Question: I want to position my textview with numbers under the textview that contains text.
I use this layout and the textviews overlap:
'''
<?xml version="1.0" encoding="utf-8"?>
<LinearLayout
android:layout_width="fill_parent"
android:layout_height="fill_parent"
android:orientation="vertical"
android:background="@drawable/back"
xmlns:android="http://schemas.android.com/apk/res/android">
<!-- we include header -->
<include
layout="@layout/header"/>
<Spinner
android:id="@+id/spinner"
android:layout_width="fill_parent"
android:layout_height="wrap_content"
android:layout_gravity="center_horizontal"
android:layout_marginTop="15dip"
android:layout_marginLeft="5dip"
android:layout_marginRight="5dip"
android:textColor="#ffffff"
android:background="@drawable/spin" />
<RelativeLayout
xmlns:android="http://schemas.android.com/apk/res/android"
android:orientation="vertical"
android:layout_width="fill_parent"
android:layout_height="wrap_content"
android:background="#000000">
<TextView
android:id="@+id/tv1"
android:text="Some text to display:"
android:layout_width="wrap_content"
android:layout_height="wrap_content"
android:layout_centerInParent="true"
android:layout_marginTop="10dip"
android:textColor="#ffffff" />
<TextView
android:id="@+id/number"
android:text="123 456 789"
android:layout_width="wrap_content"
android:layout_height="wrap_content"
android:layout_centerInParent="true"
android:textSize="30dip"
android:layout_marginTop="10dip"
android:textColor="#ffffcc"/>
</RelativeLayout>
</LinearLayout>
'''
What i get with this is:

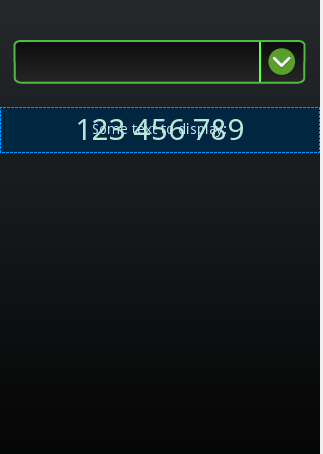
Answer: you need 'android:layout_below="@id/tv1"' in your TextView for numbers